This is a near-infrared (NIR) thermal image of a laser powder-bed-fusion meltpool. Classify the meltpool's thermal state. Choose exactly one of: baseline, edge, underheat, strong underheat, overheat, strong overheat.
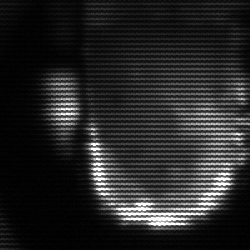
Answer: baseline